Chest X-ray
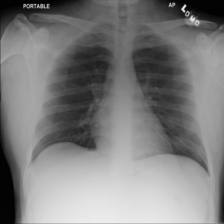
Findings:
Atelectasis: negative
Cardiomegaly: negative
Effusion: negative
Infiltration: negative
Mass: negative
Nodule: negative
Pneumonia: negative
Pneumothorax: negative
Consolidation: negative
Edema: negative
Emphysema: negative
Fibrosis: negative
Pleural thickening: negative
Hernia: negative